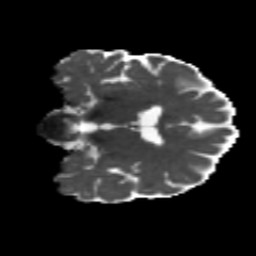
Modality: MD
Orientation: coronal
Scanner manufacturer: siemens
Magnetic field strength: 3 T
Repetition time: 4.16 s
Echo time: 0.0806 s